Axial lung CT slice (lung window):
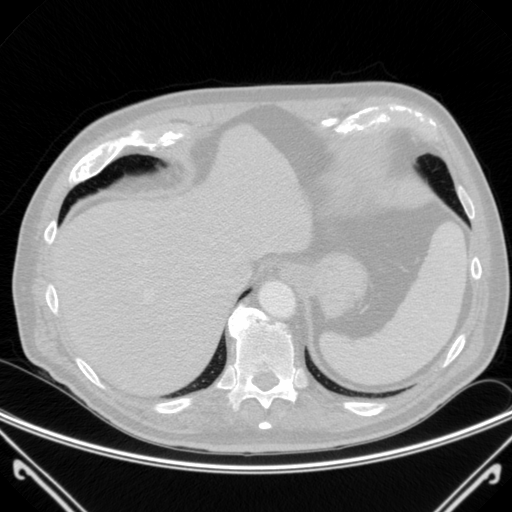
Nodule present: no